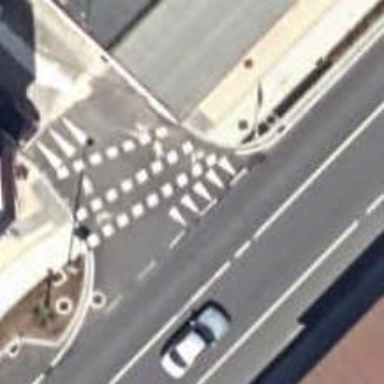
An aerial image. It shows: Marked crossing with traffic calming table and visible markings.